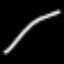
Label: line